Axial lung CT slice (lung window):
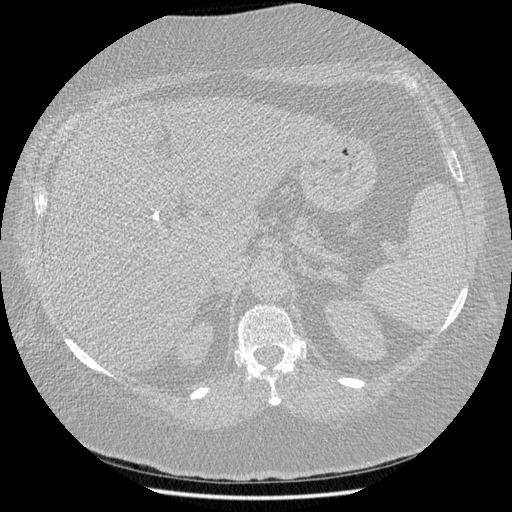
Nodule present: no